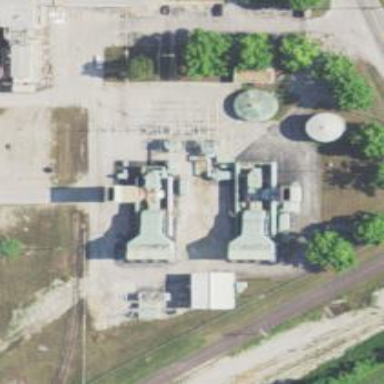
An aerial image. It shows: Gas turbine generator powered by gas.